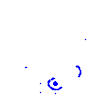
Particle: electron